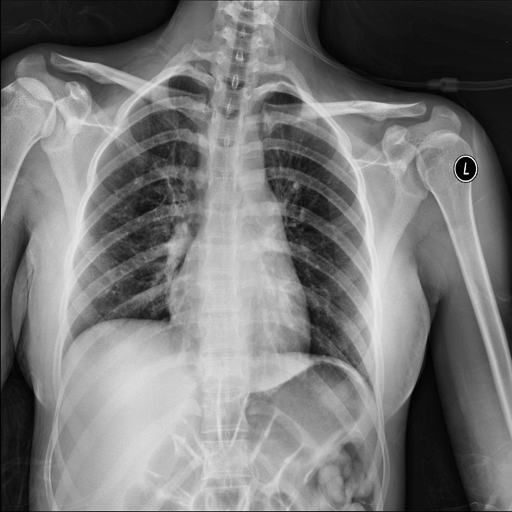
Finding: NORMAL